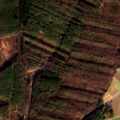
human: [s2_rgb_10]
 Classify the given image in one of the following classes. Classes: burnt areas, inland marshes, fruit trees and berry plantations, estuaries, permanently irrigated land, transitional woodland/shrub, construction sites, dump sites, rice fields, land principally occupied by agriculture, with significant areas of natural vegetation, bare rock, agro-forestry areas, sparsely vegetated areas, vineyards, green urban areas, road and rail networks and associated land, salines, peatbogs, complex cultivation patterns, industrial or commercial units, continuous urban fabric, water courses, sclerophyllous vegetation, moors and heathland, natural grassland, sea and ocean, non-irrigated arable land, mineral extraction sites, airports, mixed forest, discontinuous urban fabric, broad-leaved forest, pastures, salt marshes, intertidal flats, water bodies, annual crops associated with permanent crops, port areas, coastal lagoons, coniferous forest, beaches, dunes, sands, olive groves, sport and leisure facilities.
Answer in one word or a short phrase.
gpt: non-irrigated arable land, broad-leaved forest, mixed forest